Question: I have this html structure
'''
<img class="media-object pull-left" src="http://placehold.it/40x40">
<h4 class="media-heading">Heading</h4>
<p>Paragraph lorem ipsum bla bla bla </p>
'''
And I need this sort of positioning

That is, I always want the paragraph to appear under the image. The most basic solution would be to give the 'h4' a 'margin-bottom' sufficient to push the paragraph below the image (or give the 'p' an equivalent 'margin-top').
Is there a better way to do this without knowing the image dimension and avoiding to use the margins to position the elements?
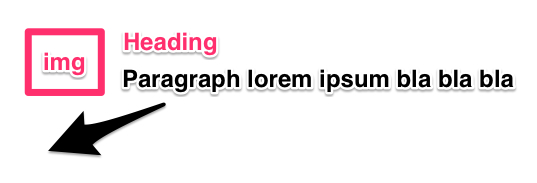
Answer: '''
.pull-left {
float: left;
}
p {
clear: both;
}
'''
You may want to make this a little more specific using classes or id's for the '<p>' tag, however.